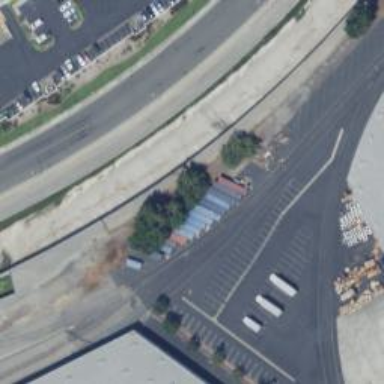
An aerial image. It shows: Rail spur service.